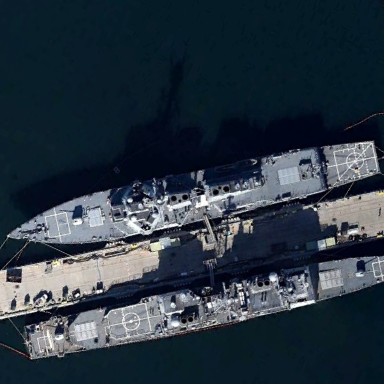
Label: destroyer